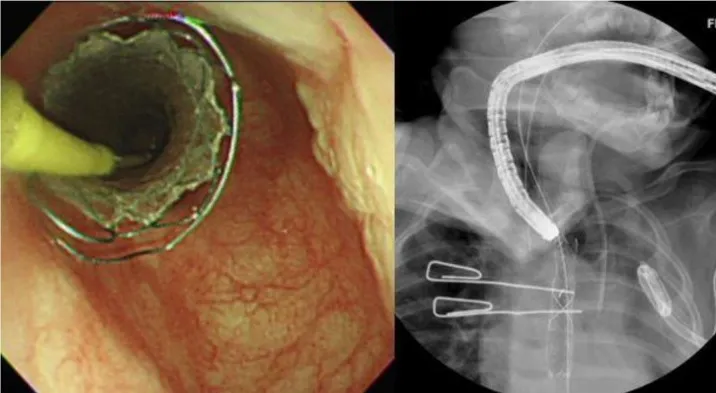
Placement of a biliary stent in the esophagus under endoscopic and fluoroscopic guidance.
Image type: radiology (x_ray)